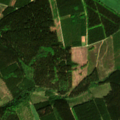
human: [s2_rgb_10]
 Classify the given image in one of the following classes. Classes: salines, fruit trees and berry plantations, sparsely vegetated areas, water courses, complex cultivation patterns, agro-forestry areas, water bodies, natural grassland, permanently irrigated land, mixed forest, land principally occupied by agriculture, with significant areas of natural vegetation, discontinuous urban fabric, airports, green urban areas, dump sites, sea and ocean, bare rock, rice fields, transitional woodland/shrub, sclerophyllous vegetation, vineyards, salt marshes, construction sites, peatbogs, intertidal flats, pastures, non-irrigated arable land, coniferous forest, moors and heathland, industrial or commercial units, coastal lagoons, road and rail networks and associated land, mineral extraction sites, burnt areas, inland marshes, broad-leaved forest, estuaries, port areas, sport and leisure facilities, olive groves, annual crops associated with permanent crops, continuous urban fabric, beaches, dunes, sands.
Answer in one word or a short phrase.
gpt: pastures, coniferous forest, mixed forest, transitional woodland/shrub